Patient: sex F, age 44
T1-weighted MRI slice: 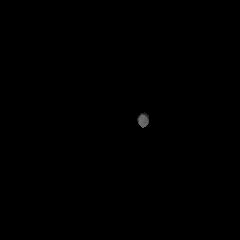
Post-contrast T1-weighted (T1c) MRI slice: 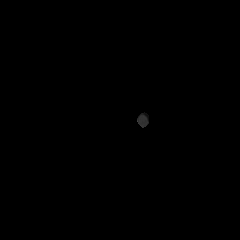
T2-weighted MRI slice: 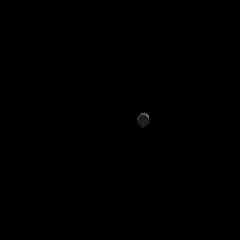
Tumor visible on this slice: no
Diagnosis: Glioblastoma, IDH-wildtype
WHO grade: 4